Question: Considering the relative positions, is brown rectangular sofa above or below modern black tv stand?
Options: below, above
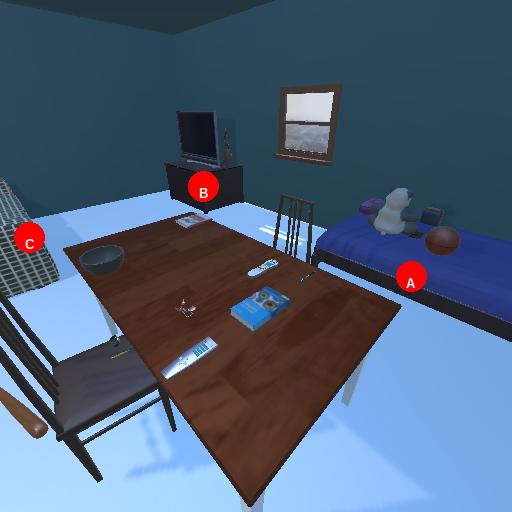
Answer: below